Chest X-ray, PA view. Patient: 54 years old, sex M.
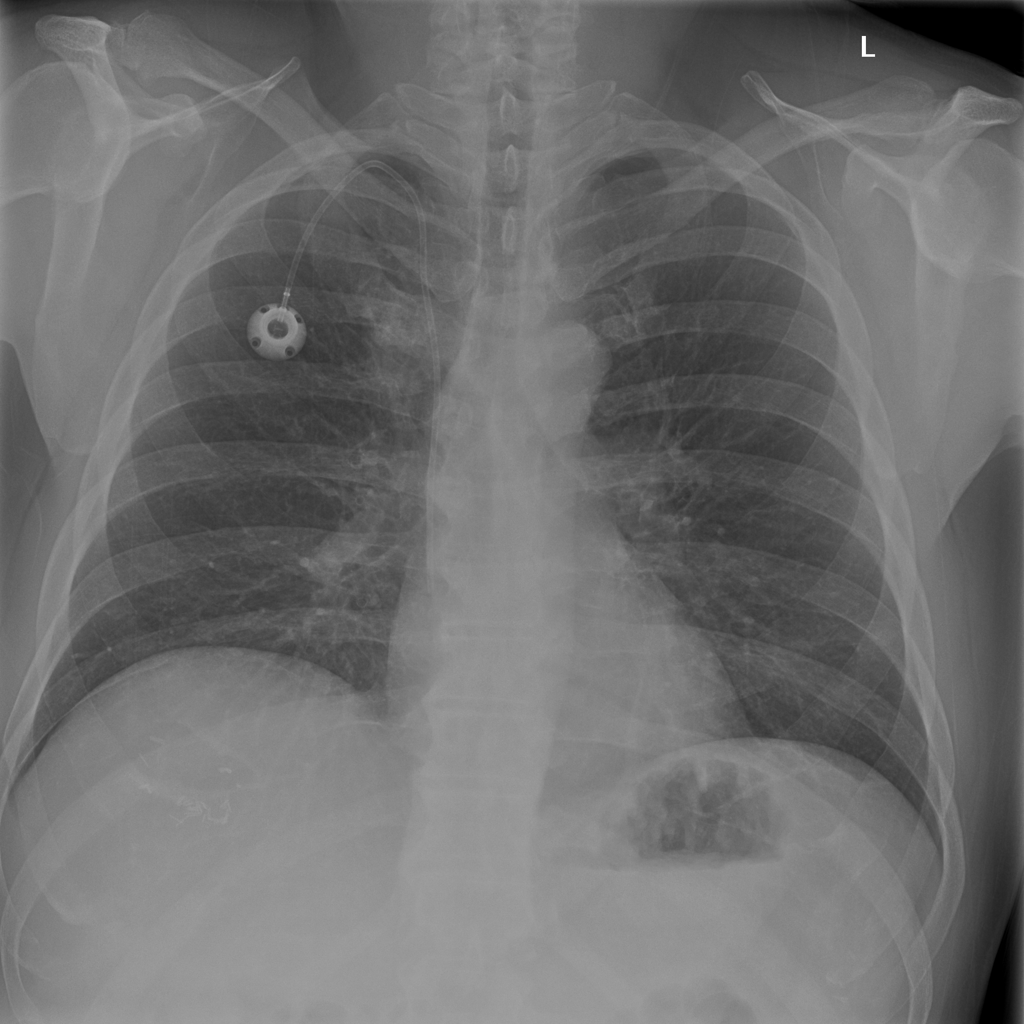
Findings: No Finding